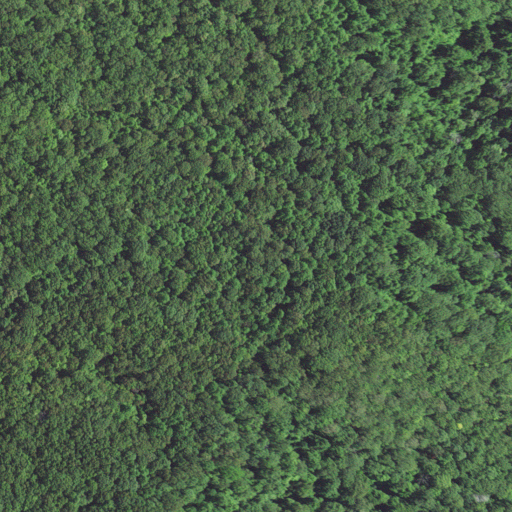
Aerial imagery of mountain in West Virginia named The Swell containing only deciduous forest